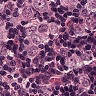
Metastatic tissue present: yes